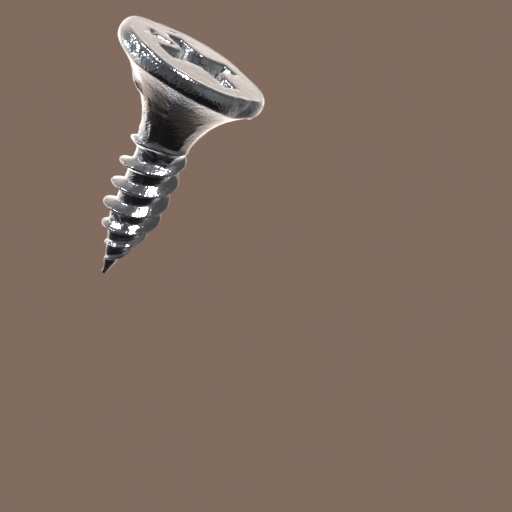
Label: screw